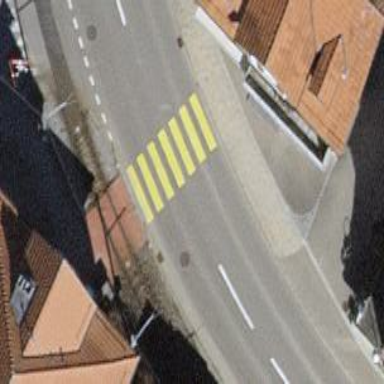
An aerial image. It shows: Uncontrolled zebra crossing with zebra markings.